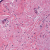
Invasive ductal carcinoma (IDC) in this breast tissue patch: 0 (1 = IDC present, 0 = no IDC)